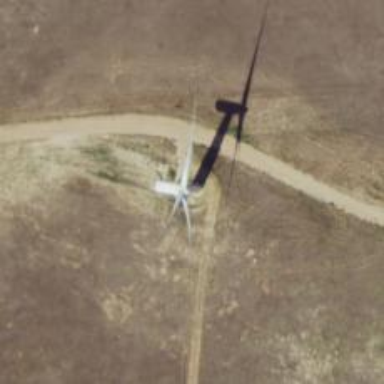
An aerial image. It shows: Wind generator powered by horizontal axis wind turbine.